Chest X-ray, AP view. Patient: 47 years old, sex M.
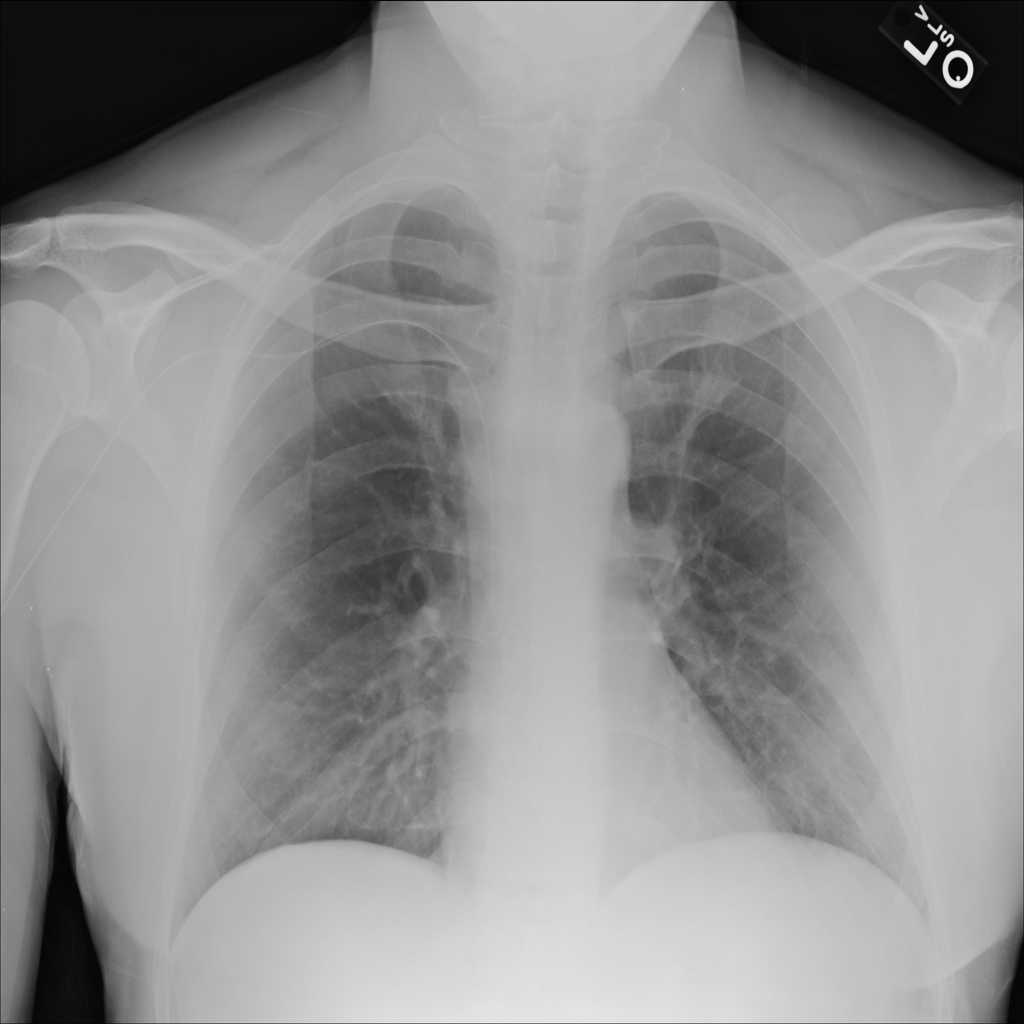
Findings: No Finding